Interaction volume radius: 5 \u00c5
Interaction volume height: 25 \u00c5
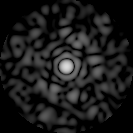
Disorder parameter: 0.8122